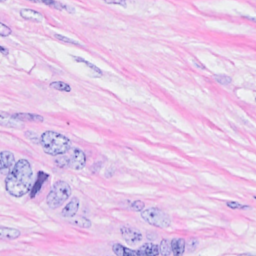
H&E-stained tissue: Breast